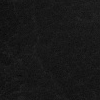
Atmospheric dust classification: dusty